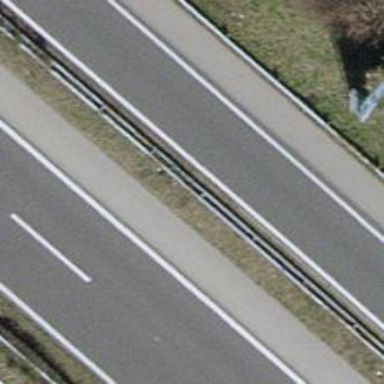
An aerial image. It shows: Motorway link.